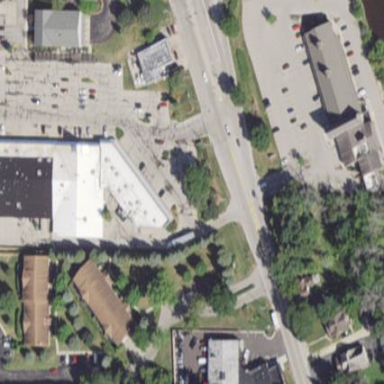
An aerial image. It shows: Commercial building.